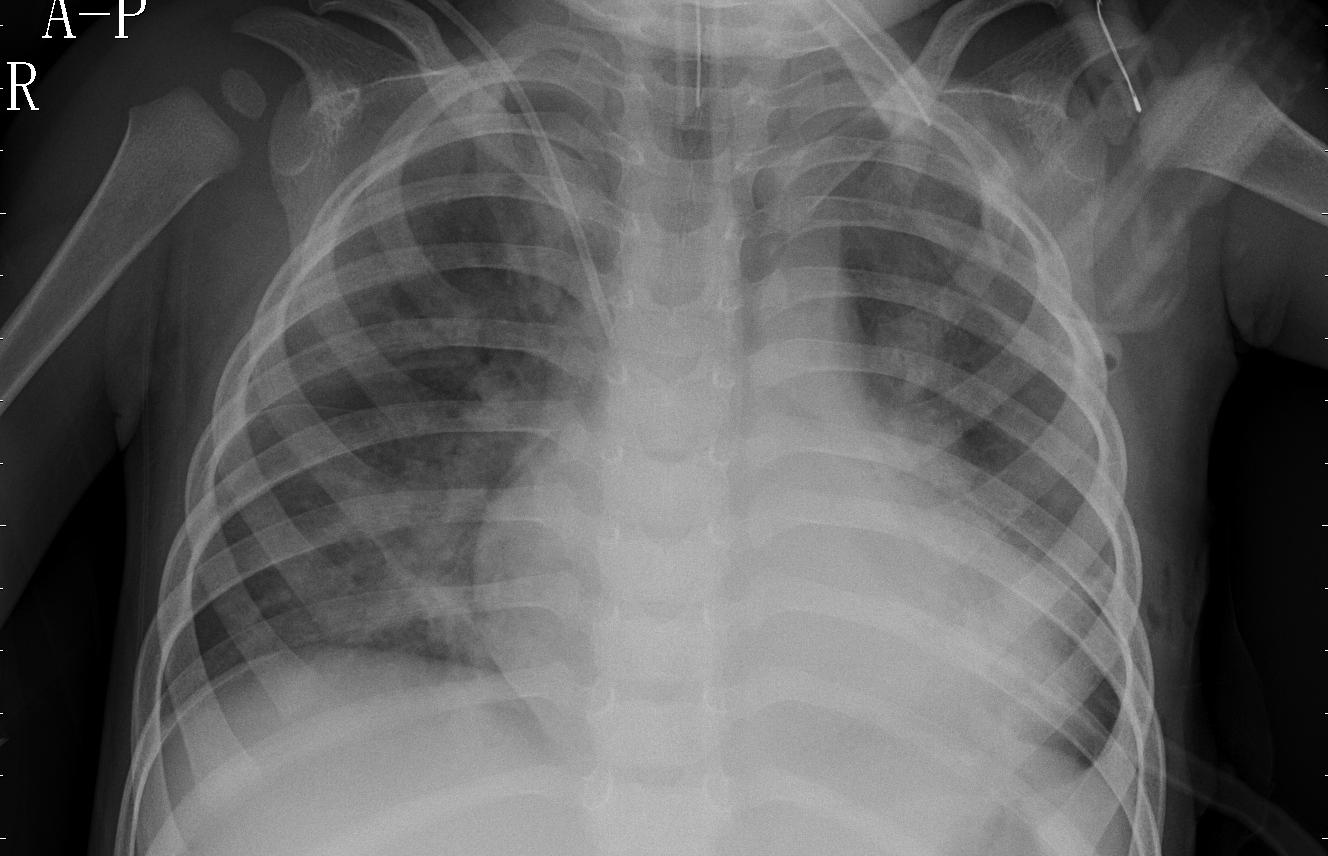
Diagnosis: PNEUMONIA